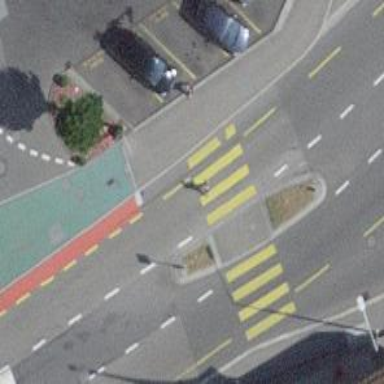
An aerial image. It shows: Kerb serving as barrier.